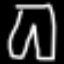
Label: pants